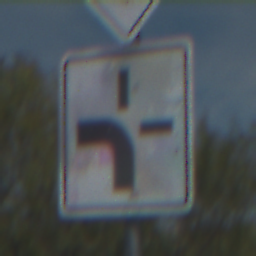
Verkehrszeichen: VerlaufVorfahrtsstrasse1
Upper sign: Vorfahrtsstrasse
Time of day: Midday
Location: Outdoor (Special)
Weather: PartlyCloudy
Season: NotSpecified
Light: Natural